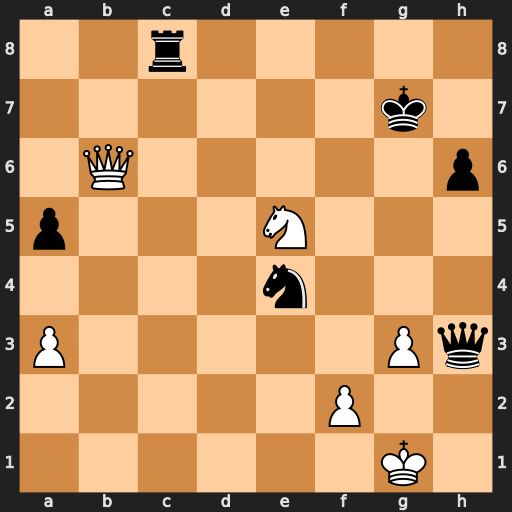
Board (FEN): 2r5/6k1/1Q5p/p3N3/4n3/P5Pq/5P2/6K1
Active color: w
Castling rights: -
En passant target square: -
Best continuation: Qg6+ Kh8 Nf7#